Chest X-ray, PA view. Patient: 33 years old, sex M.
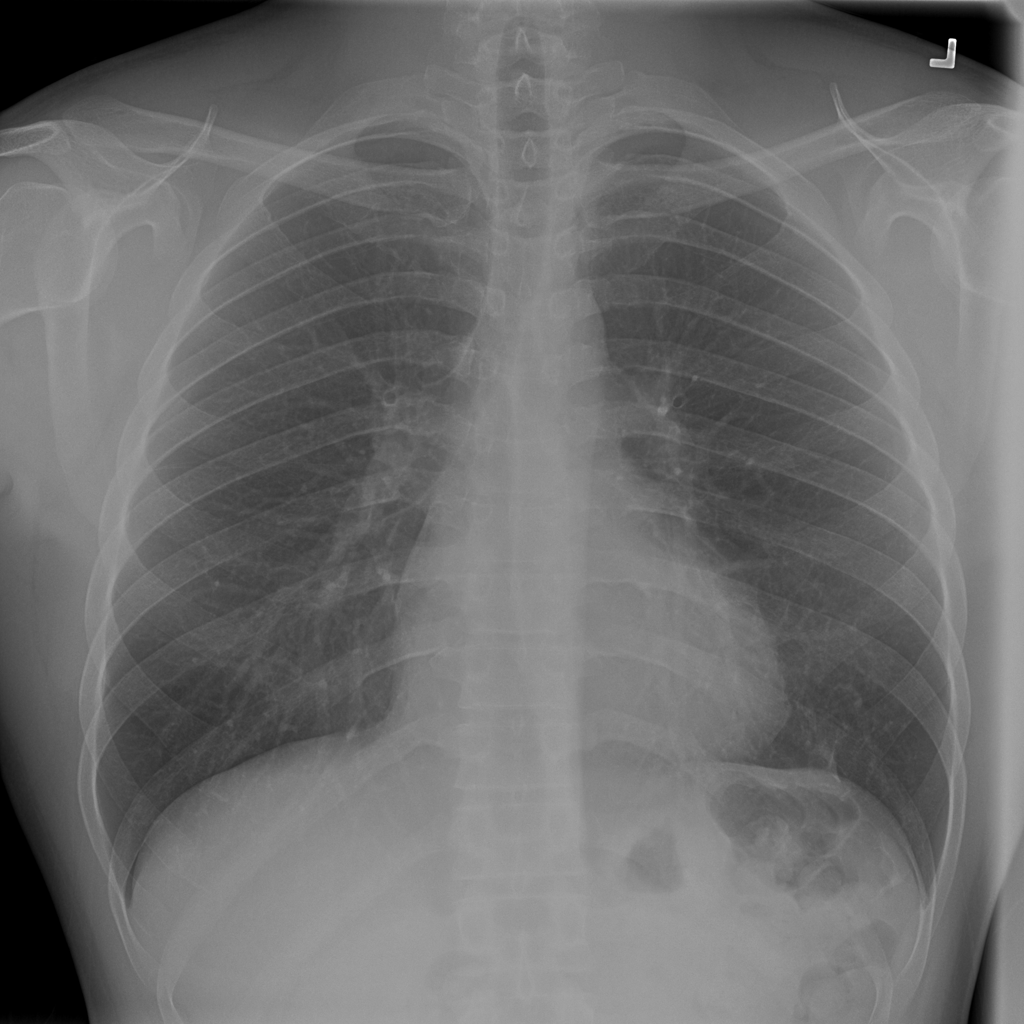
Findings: No Finding